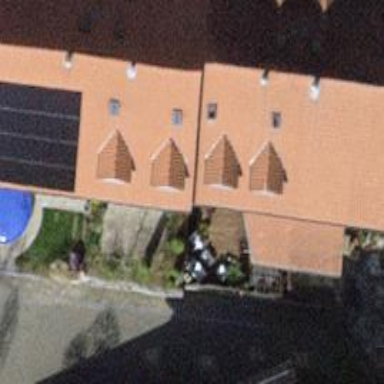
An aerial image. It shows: Terrace building with gabled tile roof.